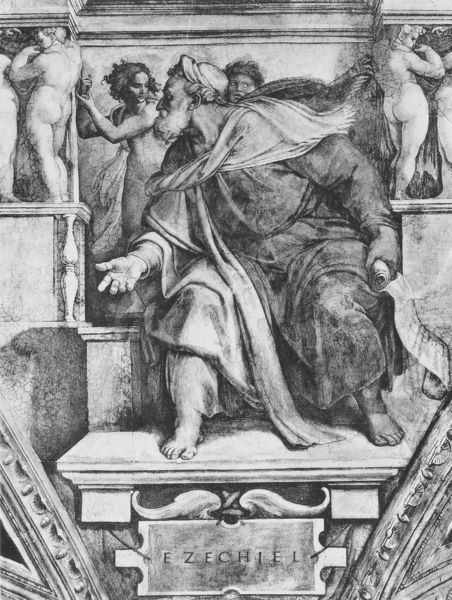
Titel: Deckenfresken der Sixtinischen Kapelle
Künstler: Michelangelo
Standort: Rom, Vatikan, Sixtinische Kapelle (EU - I - Latium)
Schlagwörter: akt, flügel, gemälde, hand, mann, nackt, umhang, frauen, frau, geste, hut, skizze, zeichnung, schal, tuch, malerei, alt, bart, kappe, bibel, sockel, stein, vollbart, hals, kirche, gewand, engel, putto, italien, treppe, architecture, chair, columns, hat, religious, thron, white, women, black, gray, grey, kartusche, old, seated, sit, sitting, woman, inschrift, wandmalerei, stufe, nackte, podest, barfuss, schild, flower, altes testament, angel, classical, greek, man, naked, nude, nudes, roman, heiliger, feet, schriftrolle, scroll, konsole, fresko, drawing, black and white, decoration, etching, sketch, beard, prophet, fresco, marble, cloak, muse, zeichung, michelangelo, deckenmalerei, history, renaissance, symetry, art, statues, butt, pencil, religion, charcoal, pillar, shells, carving, bible, pedestal, biblical, ezechiel, ass, copper, human, sixtinische, running, power, 1500, dmann, #frau, christianity, plaque, tunic, buttocks, renissance, human form, backs, herrscher, altes testamtent, architekturdekor, relogion, grey beard, knowledge, ezekiel, architechtural, mouvement, zechiel, grainy